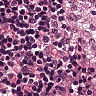
Metastatic tissue present: no